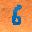
Label: 6